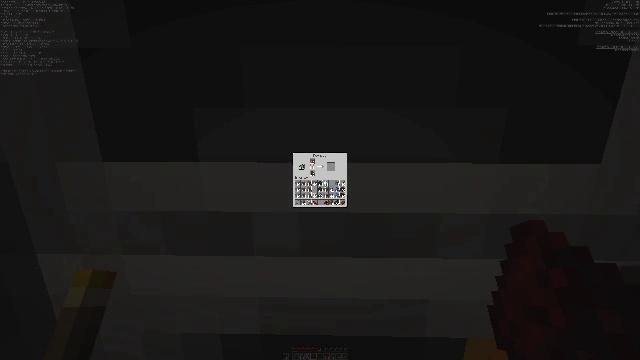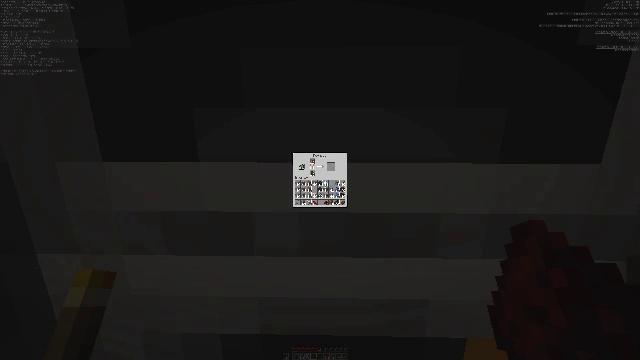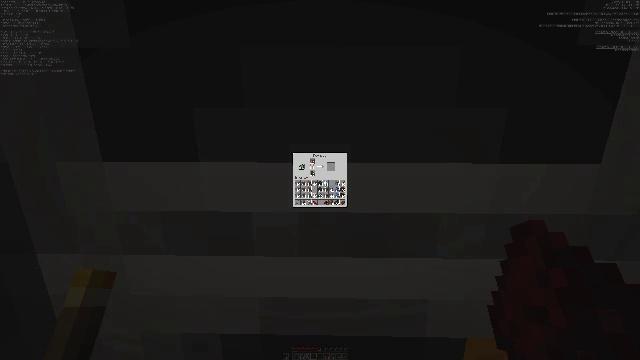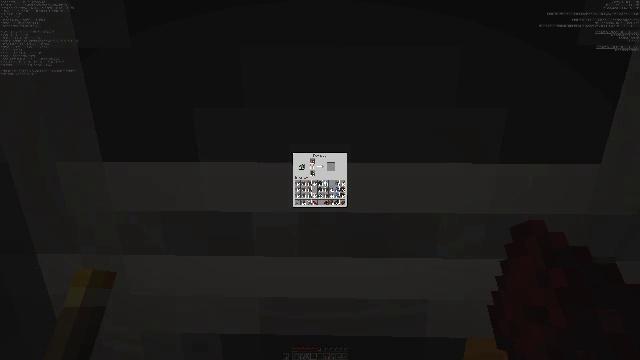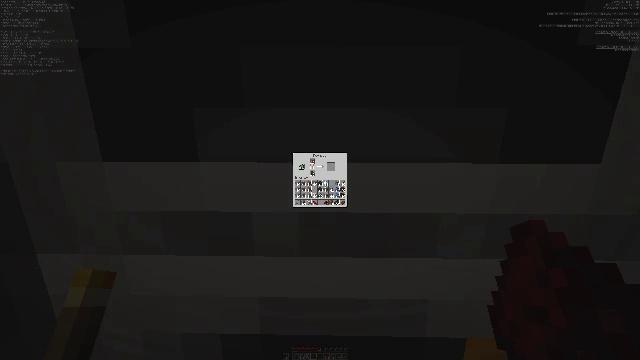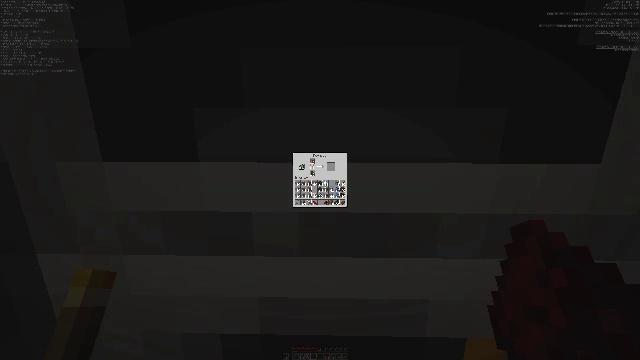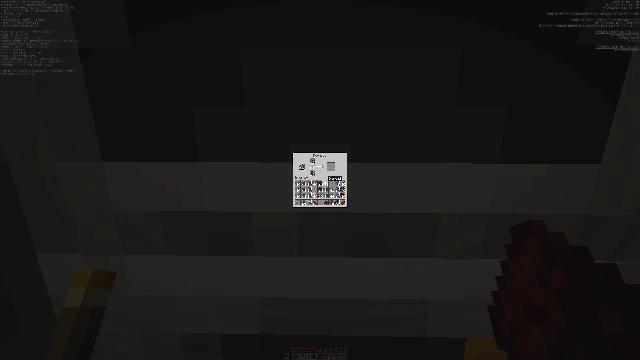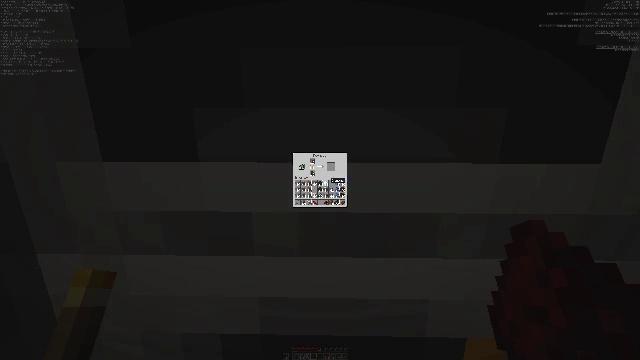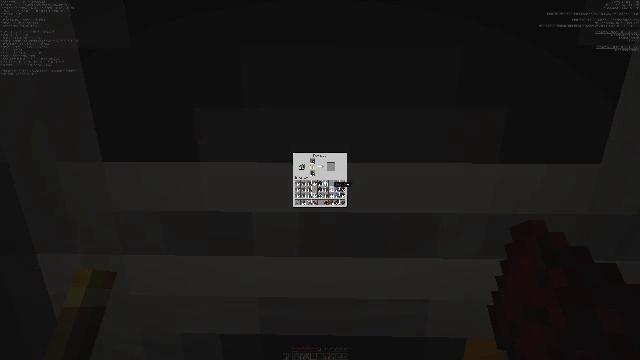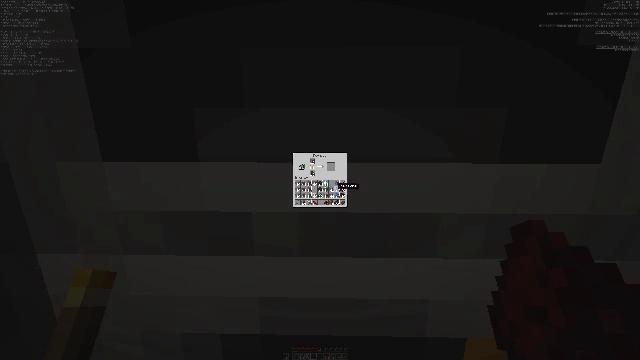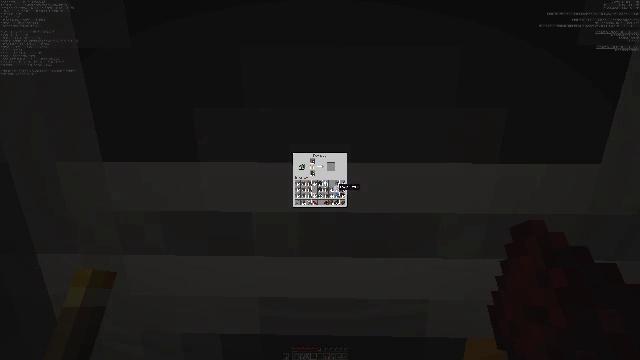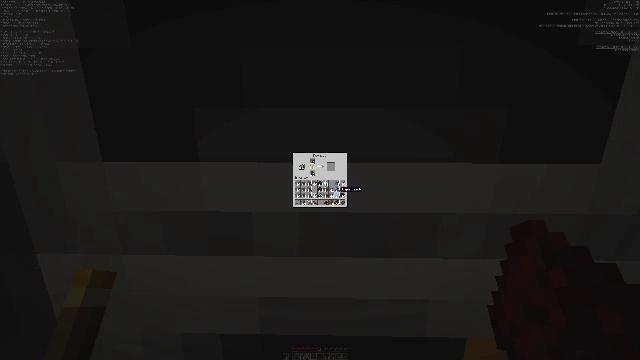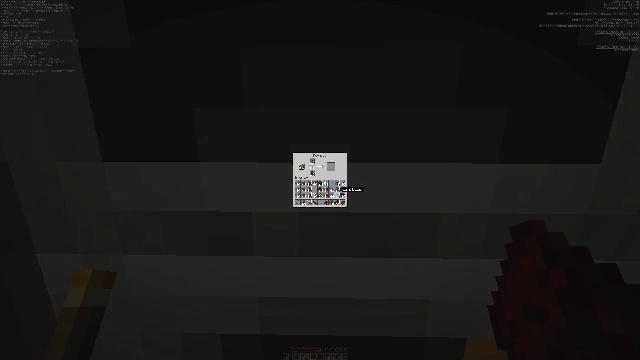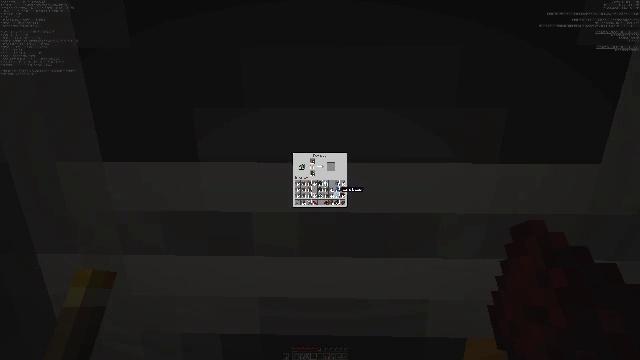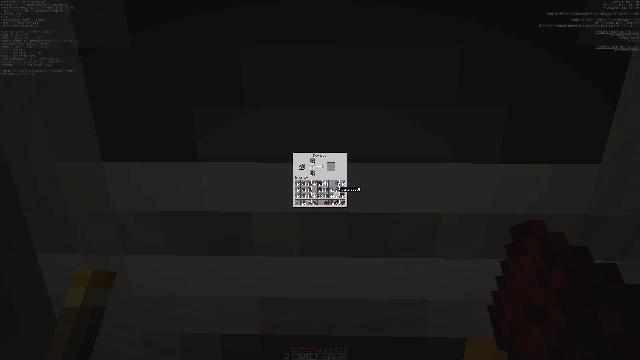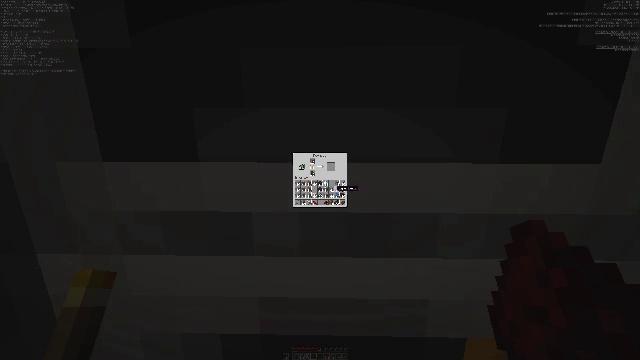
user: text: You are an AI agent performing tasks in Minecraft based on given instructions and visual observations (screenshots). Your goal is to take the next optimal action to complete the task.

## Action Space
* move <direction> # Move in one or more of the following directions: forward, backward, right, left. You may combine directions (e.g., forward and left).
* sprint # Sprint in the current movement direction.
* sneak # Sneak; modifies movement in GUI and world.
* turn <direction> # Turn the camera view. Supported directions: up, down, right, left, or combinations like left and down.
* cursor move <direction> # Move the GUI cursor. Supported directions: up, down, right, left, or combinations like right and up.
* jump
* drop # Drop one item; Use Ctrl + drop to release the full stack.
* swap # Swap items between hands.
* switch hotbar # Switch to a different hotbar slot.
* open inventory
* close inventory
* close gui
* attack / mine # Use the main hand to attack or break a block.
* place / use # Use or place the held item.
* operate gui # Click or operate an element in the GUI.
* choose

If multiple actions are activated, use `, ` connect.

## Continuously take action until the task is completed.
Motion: motion action
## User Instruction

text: Turn iron ore into an iron ingot.
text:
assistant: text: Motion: no_op
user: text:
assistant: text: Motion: no_op
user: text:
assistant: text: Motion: no_op
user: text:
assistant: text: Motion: no_op
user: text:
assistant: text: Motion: no_op
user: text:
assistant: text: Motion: turn right
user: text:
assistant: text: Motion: turn right
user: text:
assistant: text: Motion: turn right and down
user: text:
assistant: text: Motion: turn right
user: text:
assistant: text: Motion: no_op
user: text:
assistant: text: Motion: turn right and down
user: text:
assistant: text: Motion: no_op
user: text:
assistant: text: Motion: no_op
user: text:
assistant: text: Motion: no_op
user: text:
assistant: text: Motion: turn left
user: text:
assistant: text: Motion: no_op
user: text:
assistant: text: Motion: no_op
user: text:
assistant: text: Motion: no_op
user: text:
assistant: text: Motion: no_op
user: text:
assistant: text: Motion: no_op
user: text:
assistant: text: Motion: no_op
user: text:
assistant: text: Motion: no_op
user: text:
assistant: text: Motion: no_op
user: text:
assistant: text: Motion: no_op
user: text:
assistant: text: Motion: no_op
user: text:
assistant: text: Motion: no_op
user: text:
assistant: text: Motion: no_op
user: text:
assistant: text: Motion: no_op
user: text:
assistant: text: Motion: no_op
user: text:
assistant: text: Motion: no_op